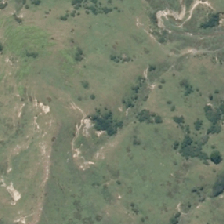
Land cover: low_producing_grassland